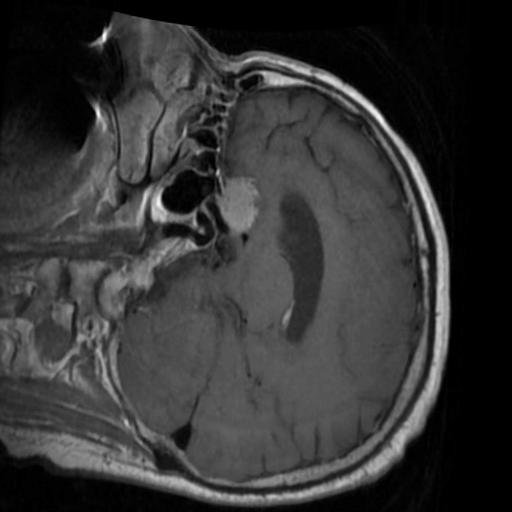
Label: brain_tumor